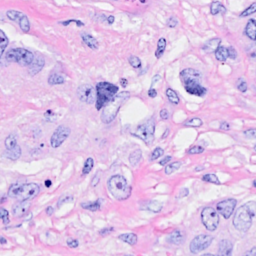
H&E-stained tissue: Breast